Question: I have to create a custom component on my JFrame, the Component will show the storage status of that user, the storage will be in percentage.
I need to create something like this:

I tried a custom JLabel to create a label and then coloring that label from left to right, but I was unable to create a cloud shape Label and then filling that label according to a variable value.
How should I do this and what is the best way to do it?
One time I thought I should use series of images to show the status of user storage.
Thanks!
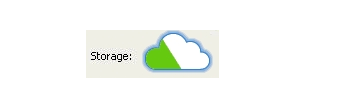
Answer: I think you're going to need to use an image mask (examples <URL> if you are to replicate that cloud exactly.
The process will require 2 images:
- -
Then your drawing process, which you'll have to do each time the % storage changes will be:
1. Create a new buffered image
2. Draw then green fill bar in the style you want (e.g. slanted as in this image)
3. Copy the image mask over this
4. Draw this new image to the screen, with the mask applied as described here
5. Draw the cloud outline image to screen
That's going to take an hour or so for you to put together, so I'm not going to do it for you. Have a go, and if you run in to problems (or don't understand anything I just described) then ask about that specifically.